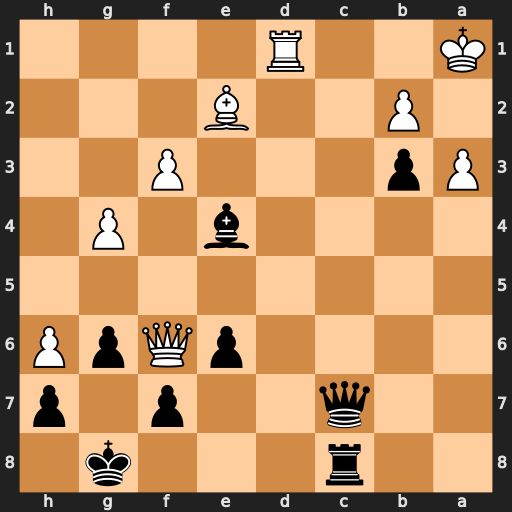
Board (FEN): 2r3k1/2q2p1p/4pQpP/8/4b1P1/Pp3P2/1P2B3/K2R4
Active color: b
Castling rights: -
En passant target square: -
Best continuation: Qc1+ Rxc1 Rxc1#